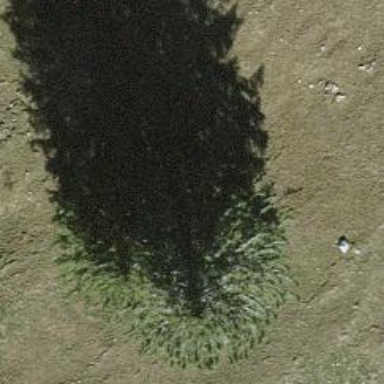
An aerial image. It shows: Evergreen needleleaved tree typically found in agricultural areas.